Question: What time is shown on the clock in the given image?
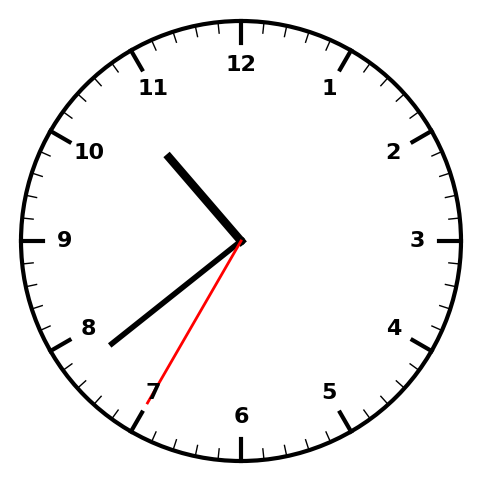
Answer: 10:38:35